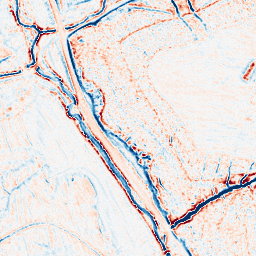
Category: edge_preserving
Decomposition family: bilateral
Decomposition parameters: d: 9
sigma_color: 75
sigma_space: 100
Upsampling method: bspline
Upsampling parameters: scale: 2
Upsampling scale: 2